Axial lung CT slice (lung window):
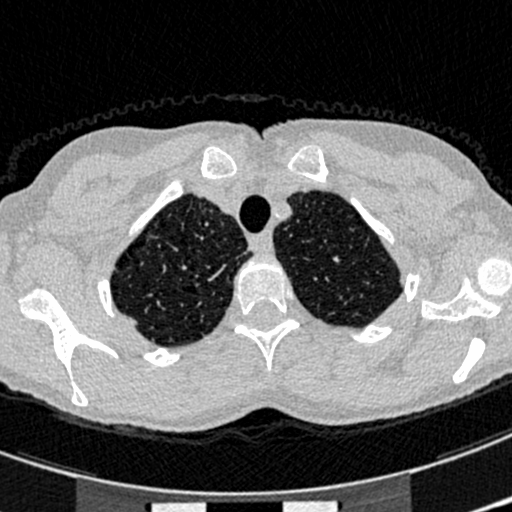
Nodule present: no